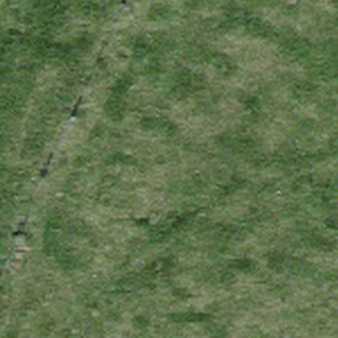
Label: other